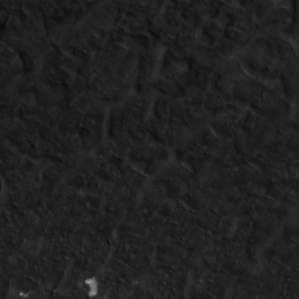
Label: non_frost